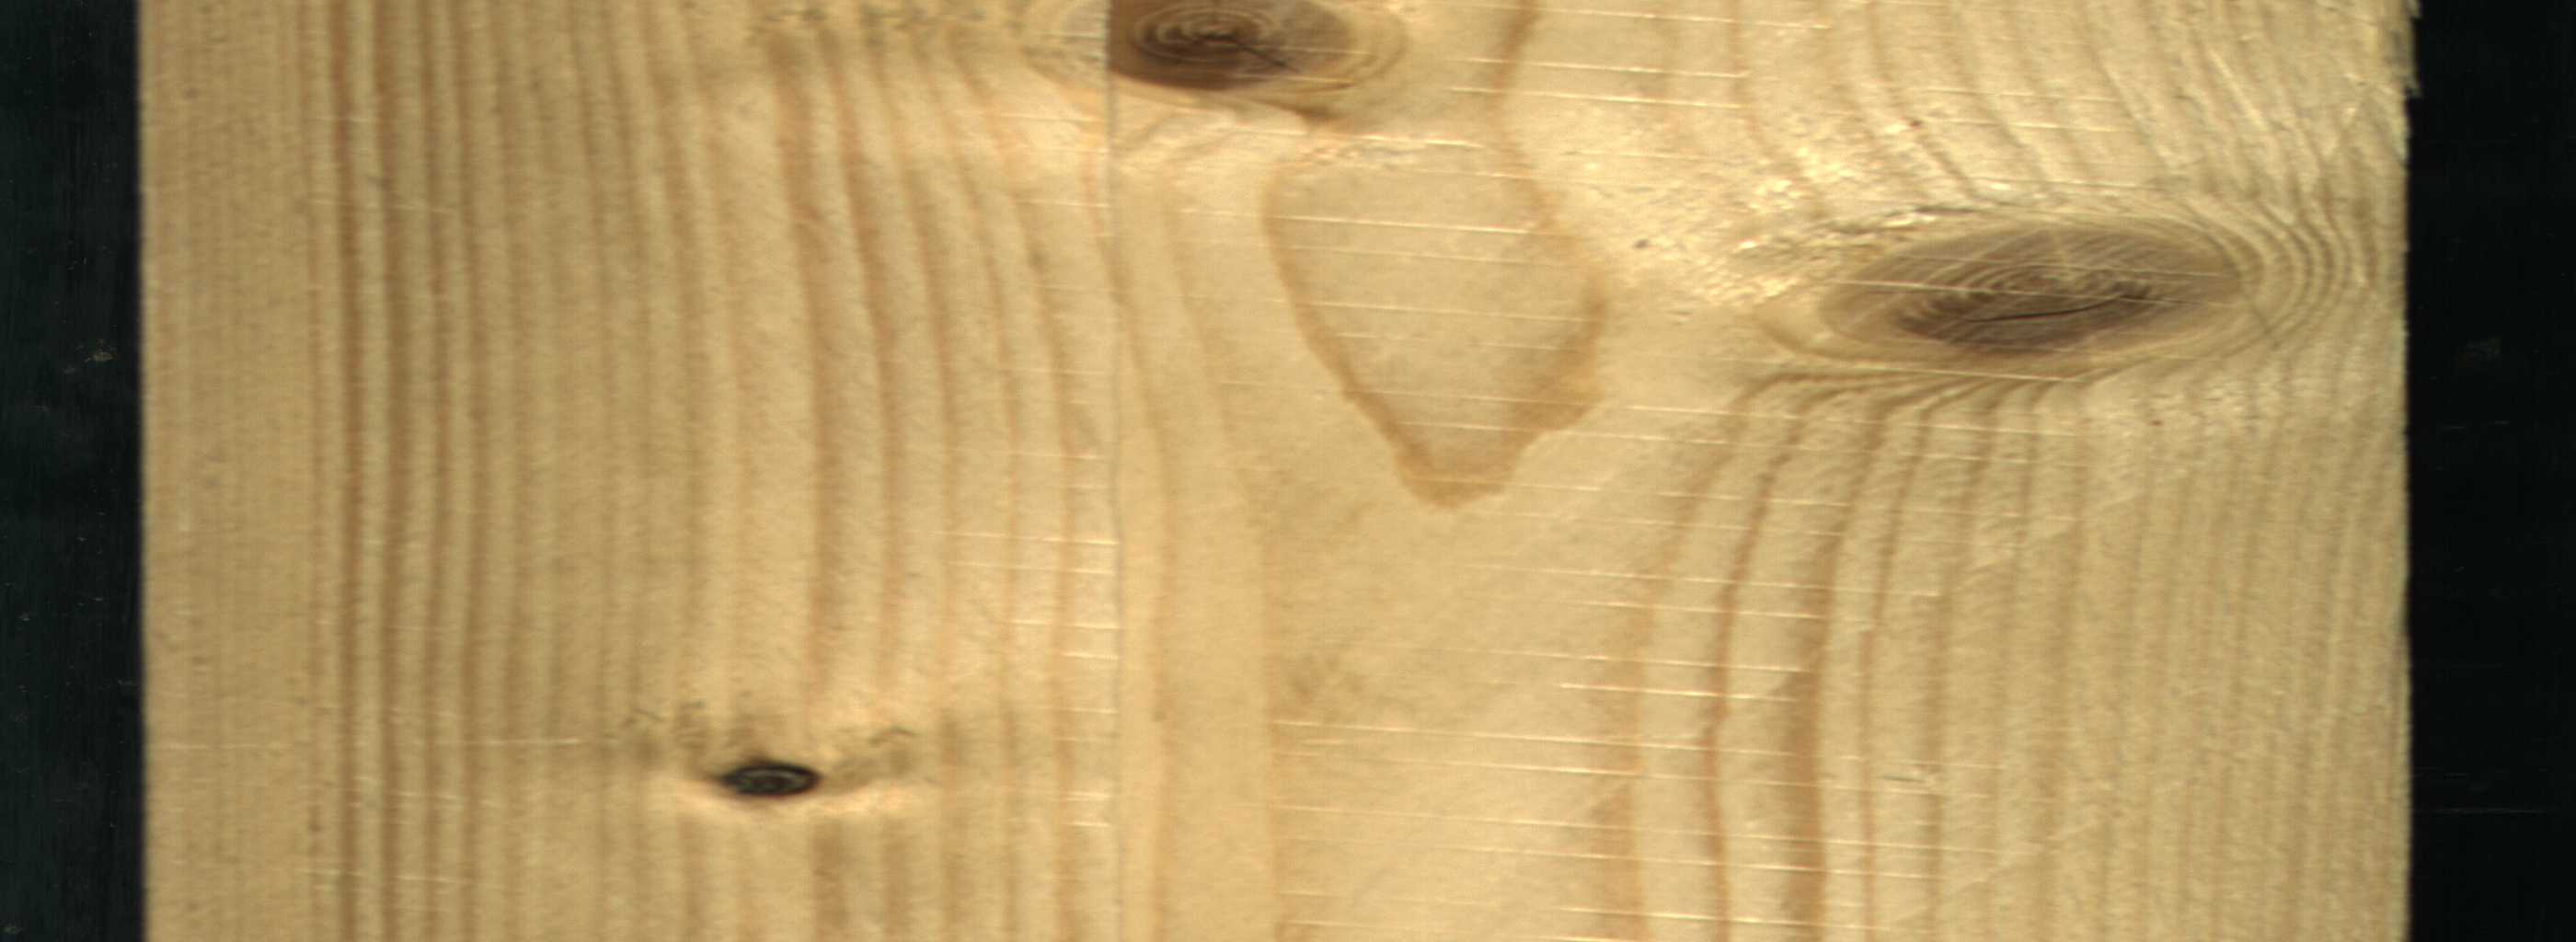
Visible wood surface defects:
knot_with_crack
Dead_Knot
Live_Knot